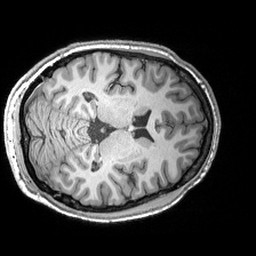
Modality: T1w
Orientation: axial
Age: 25
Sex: male
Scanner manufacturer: siemens
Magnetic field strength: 3 T
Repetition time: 2.53 s
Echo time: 0.00299 s